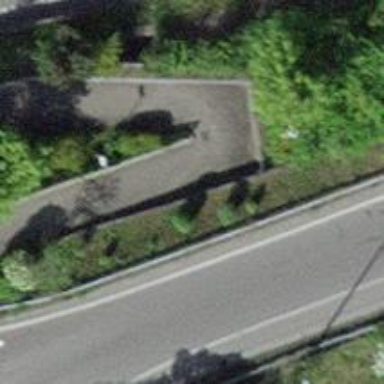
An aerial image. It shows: Footway along the road.